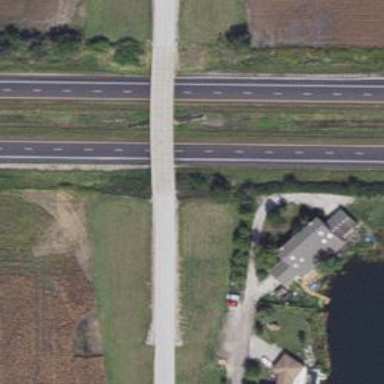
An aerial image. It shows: Residential road passing over viaduct bridge.